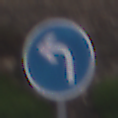
Verkehrszeichen: VorgeschriebeneFahrtrichtungLinks
Umgebung: Outdoor, Nature
Tageszeit: MorningAfternoon
Wetter: Overcast
Licht: Natural
Jahreszeit: Autumn
Kontrast: LowContrast